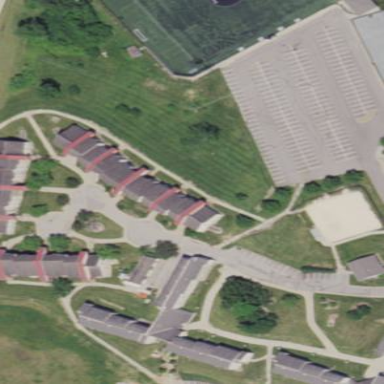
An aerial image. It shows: Residential building located in university campus.